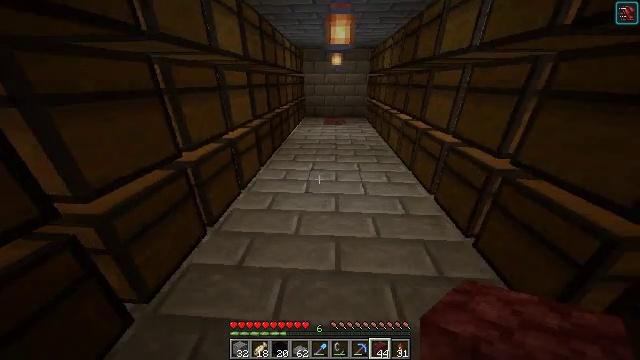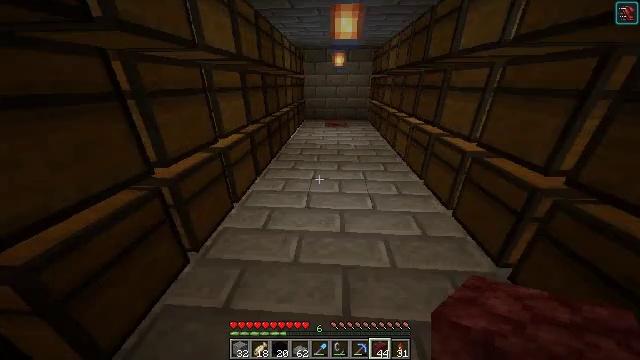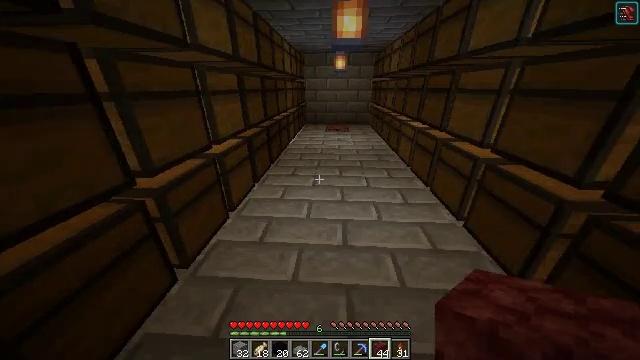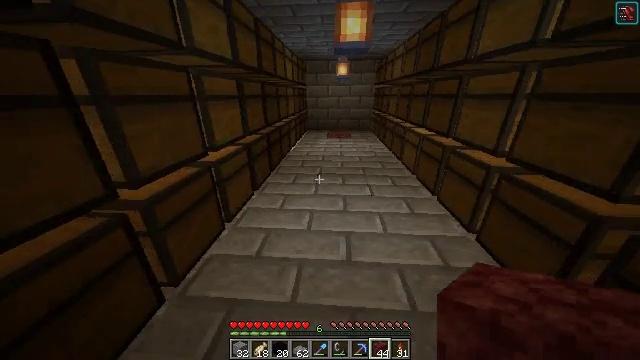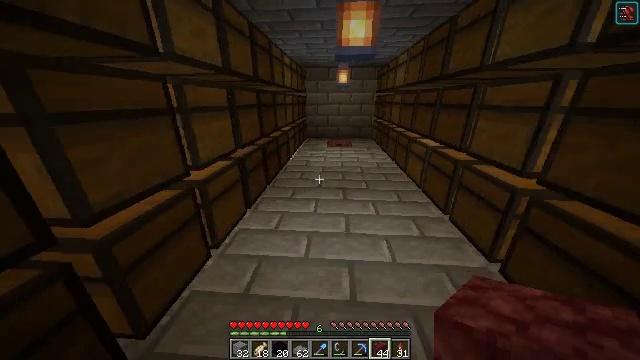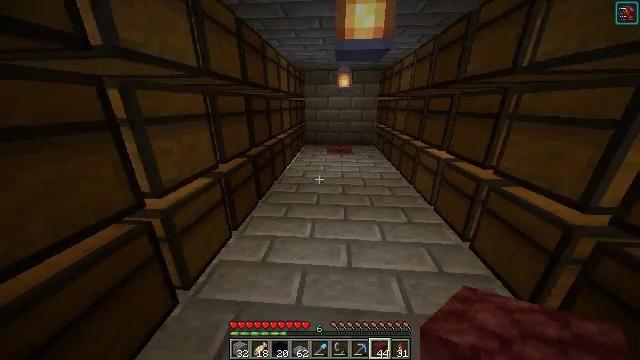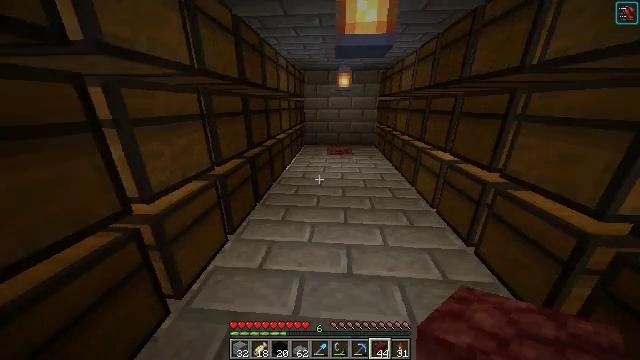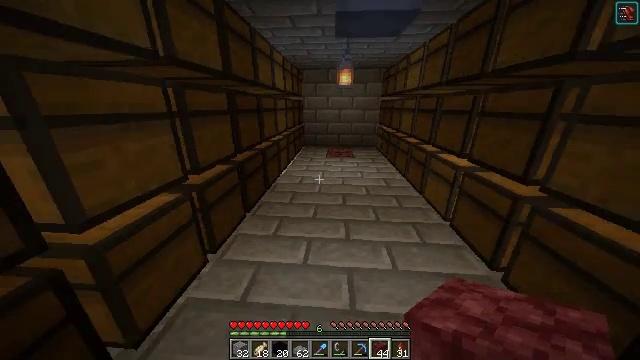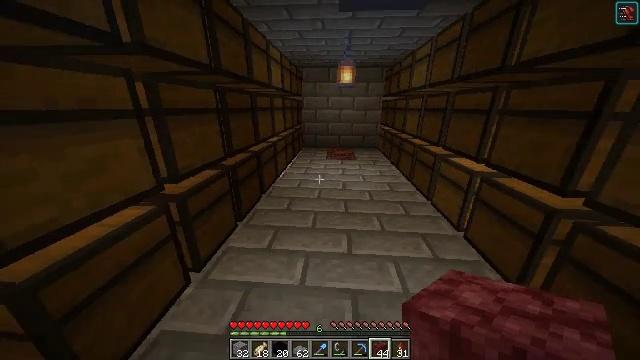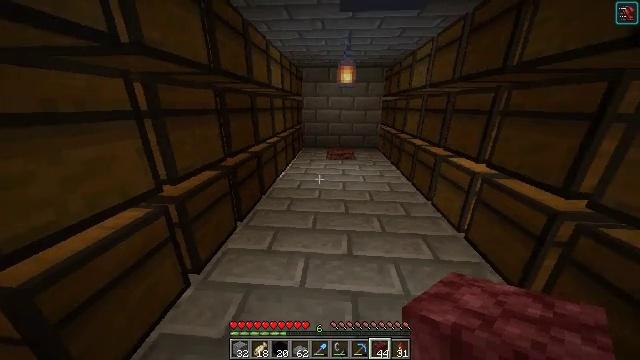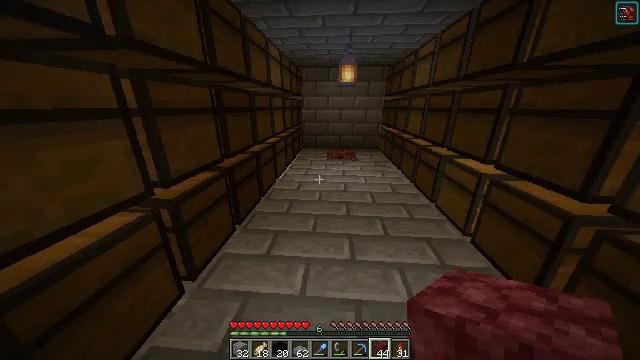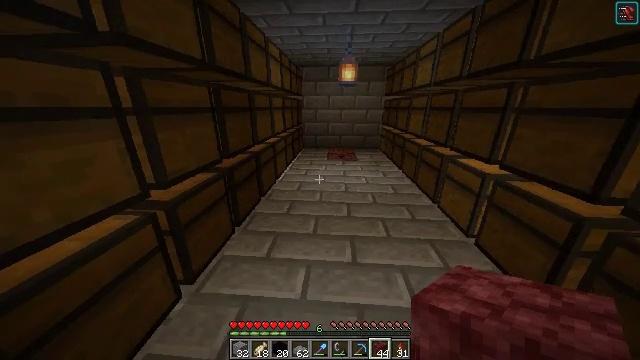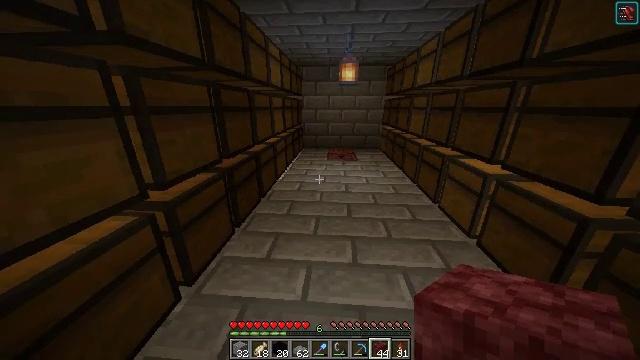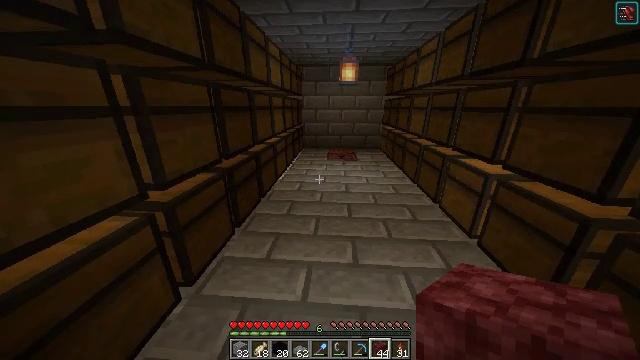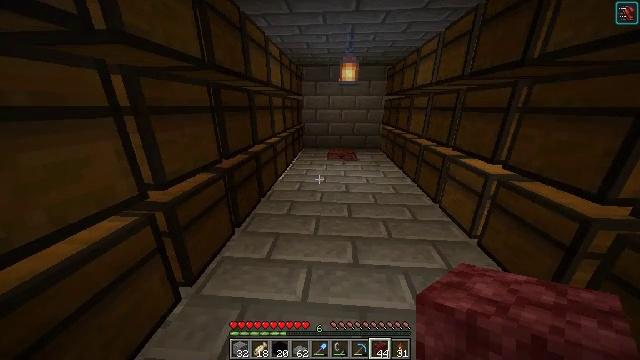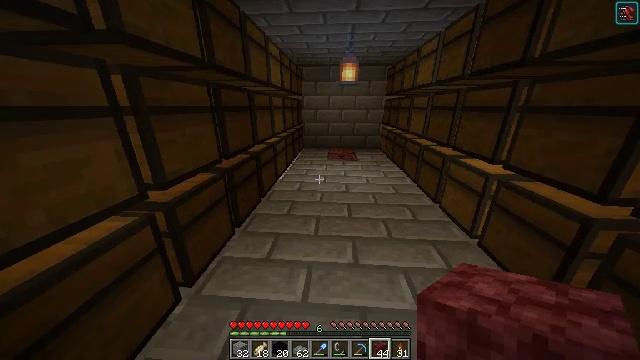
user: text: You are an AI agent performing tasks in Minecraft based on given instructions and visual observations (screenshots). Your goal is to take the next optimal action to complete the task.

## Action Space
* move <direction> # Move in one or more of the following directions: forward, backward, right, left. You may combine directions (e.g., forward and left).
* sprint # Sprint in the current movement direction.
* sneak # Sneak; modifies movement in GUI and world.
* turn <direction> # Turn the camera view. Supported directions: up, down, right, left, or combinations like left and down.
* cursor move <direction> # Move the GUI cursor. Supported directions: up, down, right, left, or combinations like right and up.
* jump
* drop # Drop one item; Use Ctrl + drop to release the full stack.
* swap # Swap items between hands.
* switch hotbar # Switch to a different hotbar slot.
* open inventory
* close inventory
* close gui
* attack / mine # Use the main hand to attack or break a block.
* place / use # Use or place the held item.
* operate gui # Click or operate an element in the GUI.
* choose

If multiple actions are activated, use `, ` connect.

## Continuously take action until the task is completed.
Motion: motion action
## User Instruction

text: Combine materials to make white concrete powder.
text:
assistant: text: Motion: move forward
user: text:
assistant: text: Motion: move forward
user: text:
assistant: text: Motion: move forward, turn up
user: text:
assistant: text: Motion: move forward, turn up
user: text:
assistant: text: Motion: move forward, turn up
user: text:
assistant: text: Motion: move forward
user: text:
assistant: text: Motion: move forward
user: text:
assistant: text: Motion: no_op
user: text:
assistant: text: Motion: no_op
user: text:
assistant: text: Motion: no_op
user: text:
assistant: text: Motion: no_op
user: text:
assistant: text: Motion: no_op
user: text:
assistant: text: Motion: no_op
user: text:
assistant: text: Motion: no_op
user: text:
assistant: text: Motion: no_op
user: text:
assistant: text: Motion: no_op
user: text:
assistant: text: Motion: no_op
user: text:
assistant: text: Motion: no_op
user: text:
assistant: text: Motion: no_op
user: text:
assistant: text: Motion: no_op
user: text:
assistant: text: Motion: no_op
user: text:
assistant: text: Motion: no_op
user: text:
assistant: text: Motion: no_op
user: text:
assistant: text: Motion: no_op
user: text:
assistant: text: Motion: no_op
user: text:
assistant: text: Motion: no_op
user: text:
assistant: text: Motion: no_op
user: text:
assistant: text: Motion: no_op
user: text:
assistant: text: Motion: no_op
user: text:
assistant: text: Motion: no_op